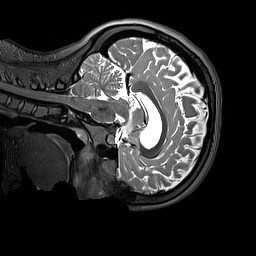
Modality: T2w
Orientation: sagittal
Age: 12
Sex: female
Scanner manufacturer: siemens
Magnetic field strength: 3 T
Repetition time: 3.2 s
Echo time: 0.408 s